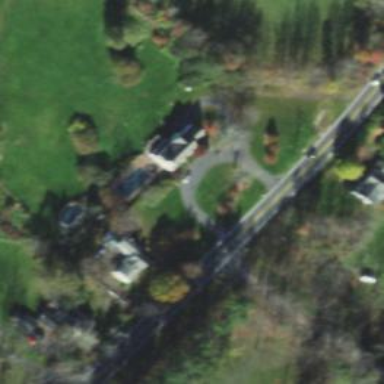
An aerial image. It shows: Driveway leading to service road.